Question: I am working on a program in batch to set a static IP. I am using a hard coded name of 'local area network', but I would like to be able to find the name of the LAN using 'netsh interface show interface' and then setting a variable to the interface name.
This is what it looks like when I use my 'netsh interface show interface'.

The script below is what I am using. I really would like to have the 'netsh interface ipv4 set address name = %somekindofvariable%' that is pulled from a 'netsh' search for a lan adapter, but I am unsure how to set that variable using 'netsh'.
I need the help of people who are far better at this than I.
'''
@echo off
CLS
:Menu
Echo.
Echo.......................................................................
Echo Press 1, 2, or 3 to Exit.
echo.......................................................................
echo.
echo 1 - Set IP for HHS
echo 2 - Set IP for City
ech0 3 - Exit
echo.
Set /P M=Type 1, 2, or 3 then press ENTER:
IF %M%==1 GOTO HHS
IF %M%==2 GOTO CITY
IF %M%==3 GOTO EOF
:City
echo Input IP Address
set /P "address=type in address: "
echo address is: %address%
@echo off
netsh interface IPv4 set Address name="Local Area Connection" static %address% 255.255.128.0 10.10.1.2
echo Set IP
@echo off
netsh interface IPv4 set dns "Local Area Connection" static 10.10.1.17 no
echo set dns
netsh interface IPv4 add dns "Local Area Connection" 10.10.1.19 index=2 no
echo Set alternate dns
echo .
echo .
echo .
ipconfig /all
GOTO Menu
:HHS
Echo This does not have anything associated with it yet.
GOTO Menu
ipconfig /all
GOTO Menu
'''
Any help is appreciated. Thank you.
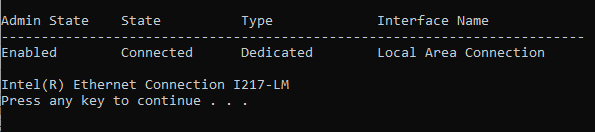
Answer: The idea behind this potential solution is that the routing table for an internet connection should show a destination of '0.0.0.0' with a mask also of '0.0.0.0'.
'''
@Echo Off&SetLocal EnableExtensions DisableDelayedExpansion
Set "IntName="&For /F "Tokens=1,2,4" %%G In (
'%__APPDIR__%ROUTE.EXE -4 PRINT^|%__APPDIR__%findstr.exe /RC:"0.0.0.0\ *0.0.0.0"'
) Do (Set "_=%%I"&For /F Tokens^=1-2Delims^=^" %%J In (
'%__APPDIR__%cmd.exe /D/V/C "%__APPDIR__%netsh.exe interface IP show config|%__APPDIR__%findstr.exe "" !_:.=\.!""'
) Do (Call Set "$=%%_%%"&Set "_=%%K"
Echo(%%J|%__APPDIR__%find.exe "%%I">NUL&&(Call Set "IntName=%%$%%"&GoTo Next)))
:Next
If Not Defined IntName GoTo :EOF
Set IntName&Pause
'''
In this case, the last line is added just for demonstration purposes, , if your code reaches that point, the variable '%IntName%' should contain the 'Interface Name' string you were looking for.